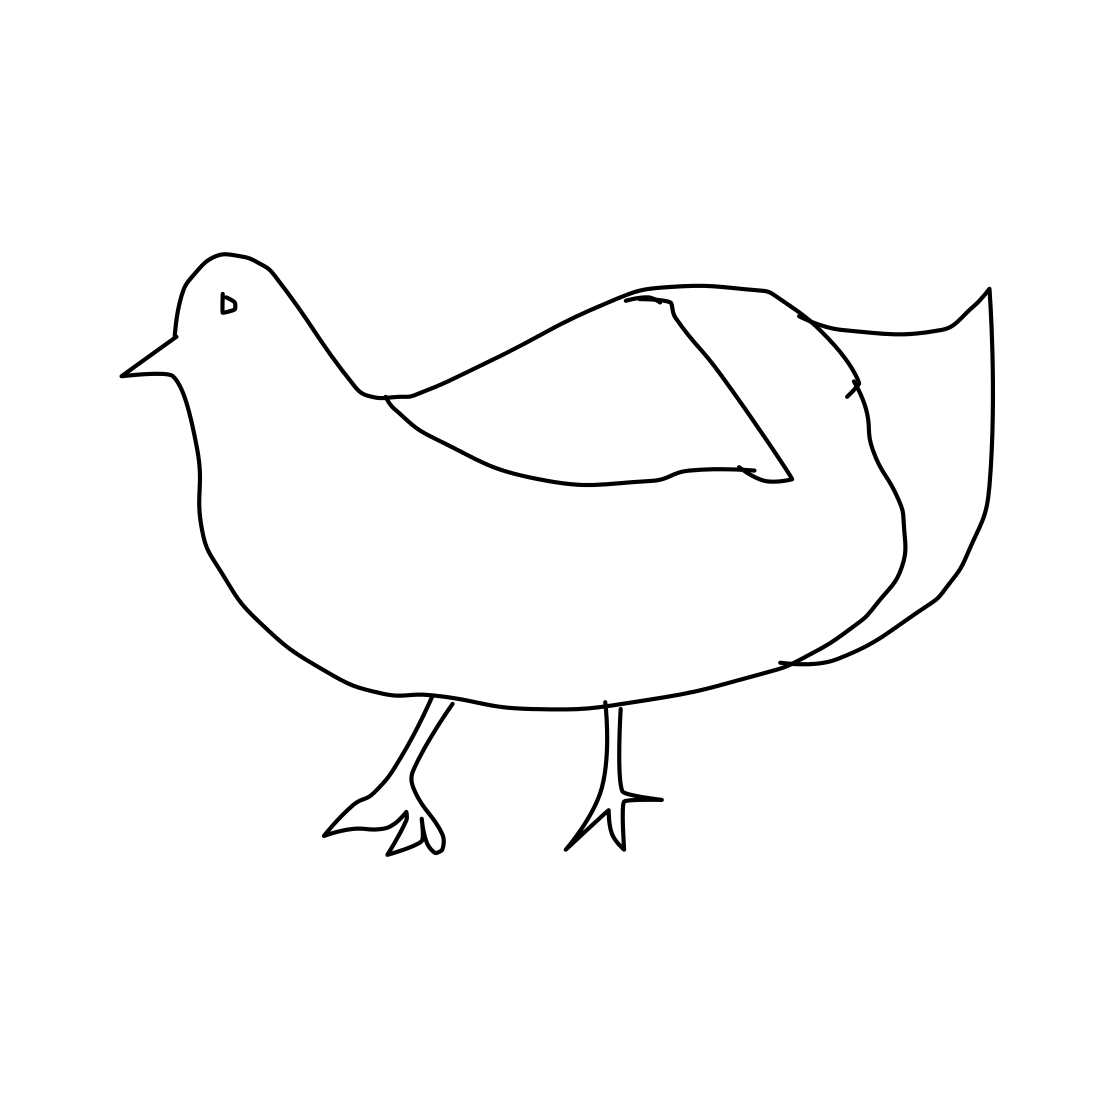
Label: standing bird